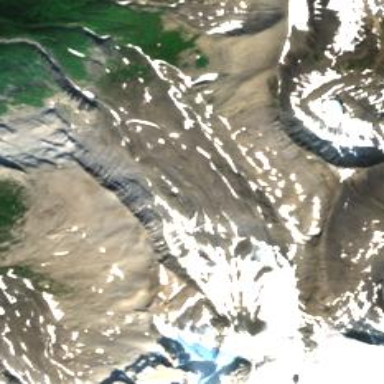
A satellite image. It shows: Stunning view of glacier.